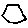
Label: hexagon